Question: I want to find the semecode where mindate only
My query is
'''
SELECT stdcode, Degree_Code, TODATE, Gradediv, Degree_Name, semcode, mindate
FROM CHKLIST
WHERE stdcode LIKE '%02-11036%'
GROUP BY STDCODE, Degree_Code, TODATE, Gradediv, Degree_Name, semcode, mindate;
'''
Expected result like out put should like this image attached:

and sample data attached here
<URL>
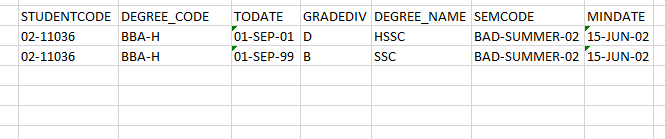
Answer: It would be easier if you had some table with at least start dates for each semester, but if you dont' here is what I have
'''
select t1.*, cl.semcode
from (SELECT STDCODE, Degree_Code, TODATE, Gradediv, Degree_Name, min(mindate) mindate
FROM CHKLIST
GROUP BY STDCODE, Degree_Code, TODATE, Gradediv, Degree_Name) t1
join CHKLIST cl
on cl.stdcode = t1.stdcode
and cl.degree_code = t1.degree_code
and t1.gradediv = cl.gradediv
and t1.degree_name = cl.degree_name
and t1.mindate = cl.mindate
'''
The most complicated aspect is you have semcode col with text values which are hard to compare.
the DB cannot say whether string "BAD-SUMMER-02" is greater than "BAD-FALL-01". So I carried out semcode column into joined table and then join aggregated values from the subquery with same table again.